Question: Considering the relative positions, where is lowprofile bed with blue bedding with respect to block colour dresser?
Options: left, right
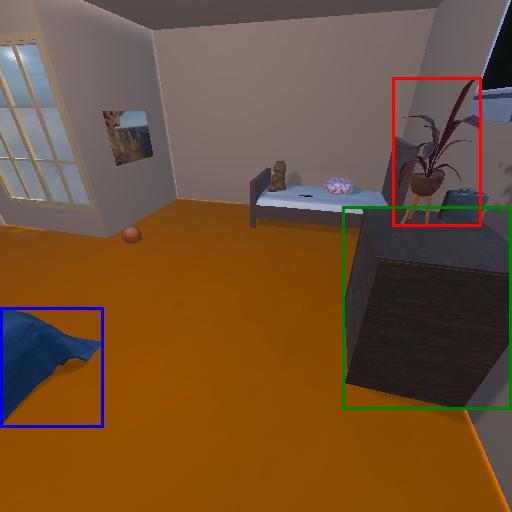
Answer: left